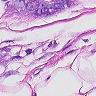
Metastatic tissue present: yes